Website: macys
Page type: billing-address
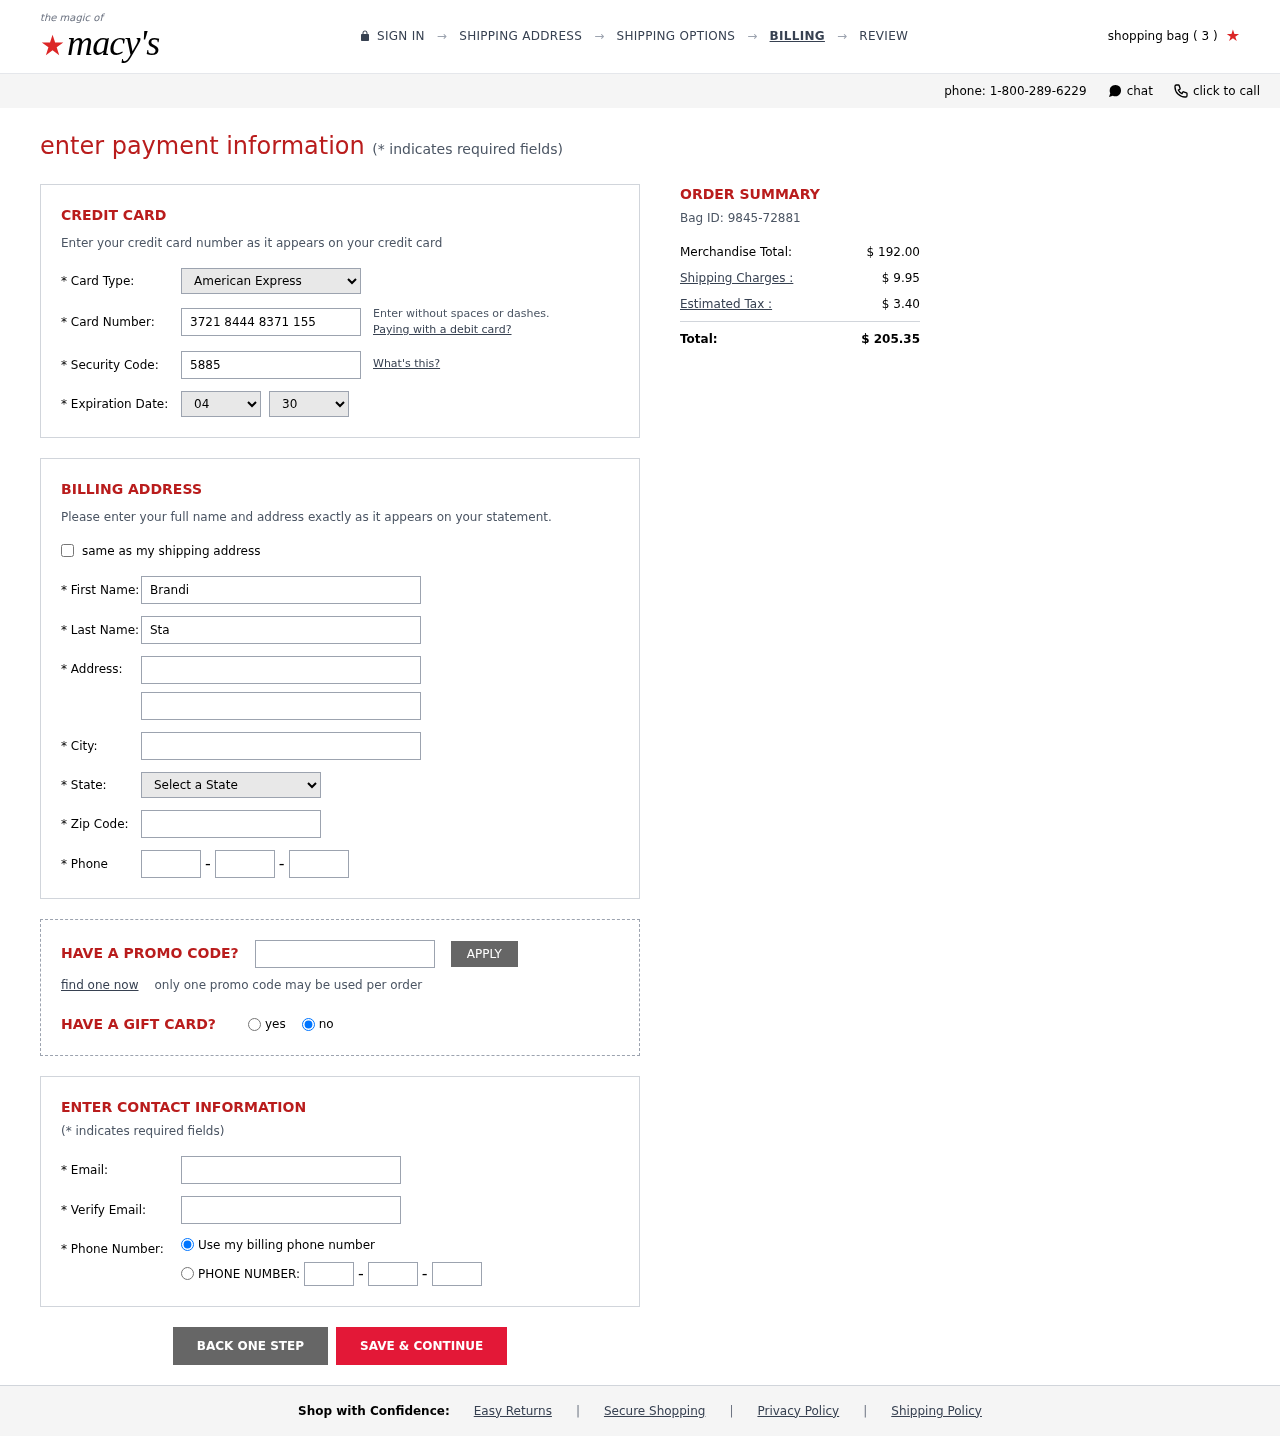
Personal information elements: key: PII_CARD_CVV
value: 5885
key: PII_CARD_EXPIRY_MONTH
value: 04
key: PII_CARD_EXPIRY_YEAR
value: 30
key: PII_CARD_NUMBER
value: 3721 8444 8371 155
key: PII_CARD_TYPE
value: American Express
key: PII_CITY
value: New Jeremiahbury
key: PII_EMAIL
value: brandistanley@yahoo.com
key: PII_FIRSTNAME
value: Brandi
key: PII_LASTNAME
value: Stanley
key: PII_PHONE_AREA
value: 790
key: PII_PHONE_PREFIX
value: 238
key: PII_PHONE_SUFFIX
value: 3980
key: PII_POSTCODE
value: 68774
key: PII_STATE_ABBR
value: MA
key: PII_STREET
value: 885 Michael Spur Suite 032
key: PII_STREET2
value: Apt. 574
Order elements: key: ORDER_NUM_ITEMS
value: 3
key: ORDER_ID
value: Bag ID: 9845-72881
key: ORDER_SUBTOTAL
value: $ 192.00
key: ORDER_SHIPPING_COST
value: $ 9.95
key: ORDER_TAX
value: $ 3.40
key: ORDER_TOTAL
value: $ 205.35